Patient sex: F
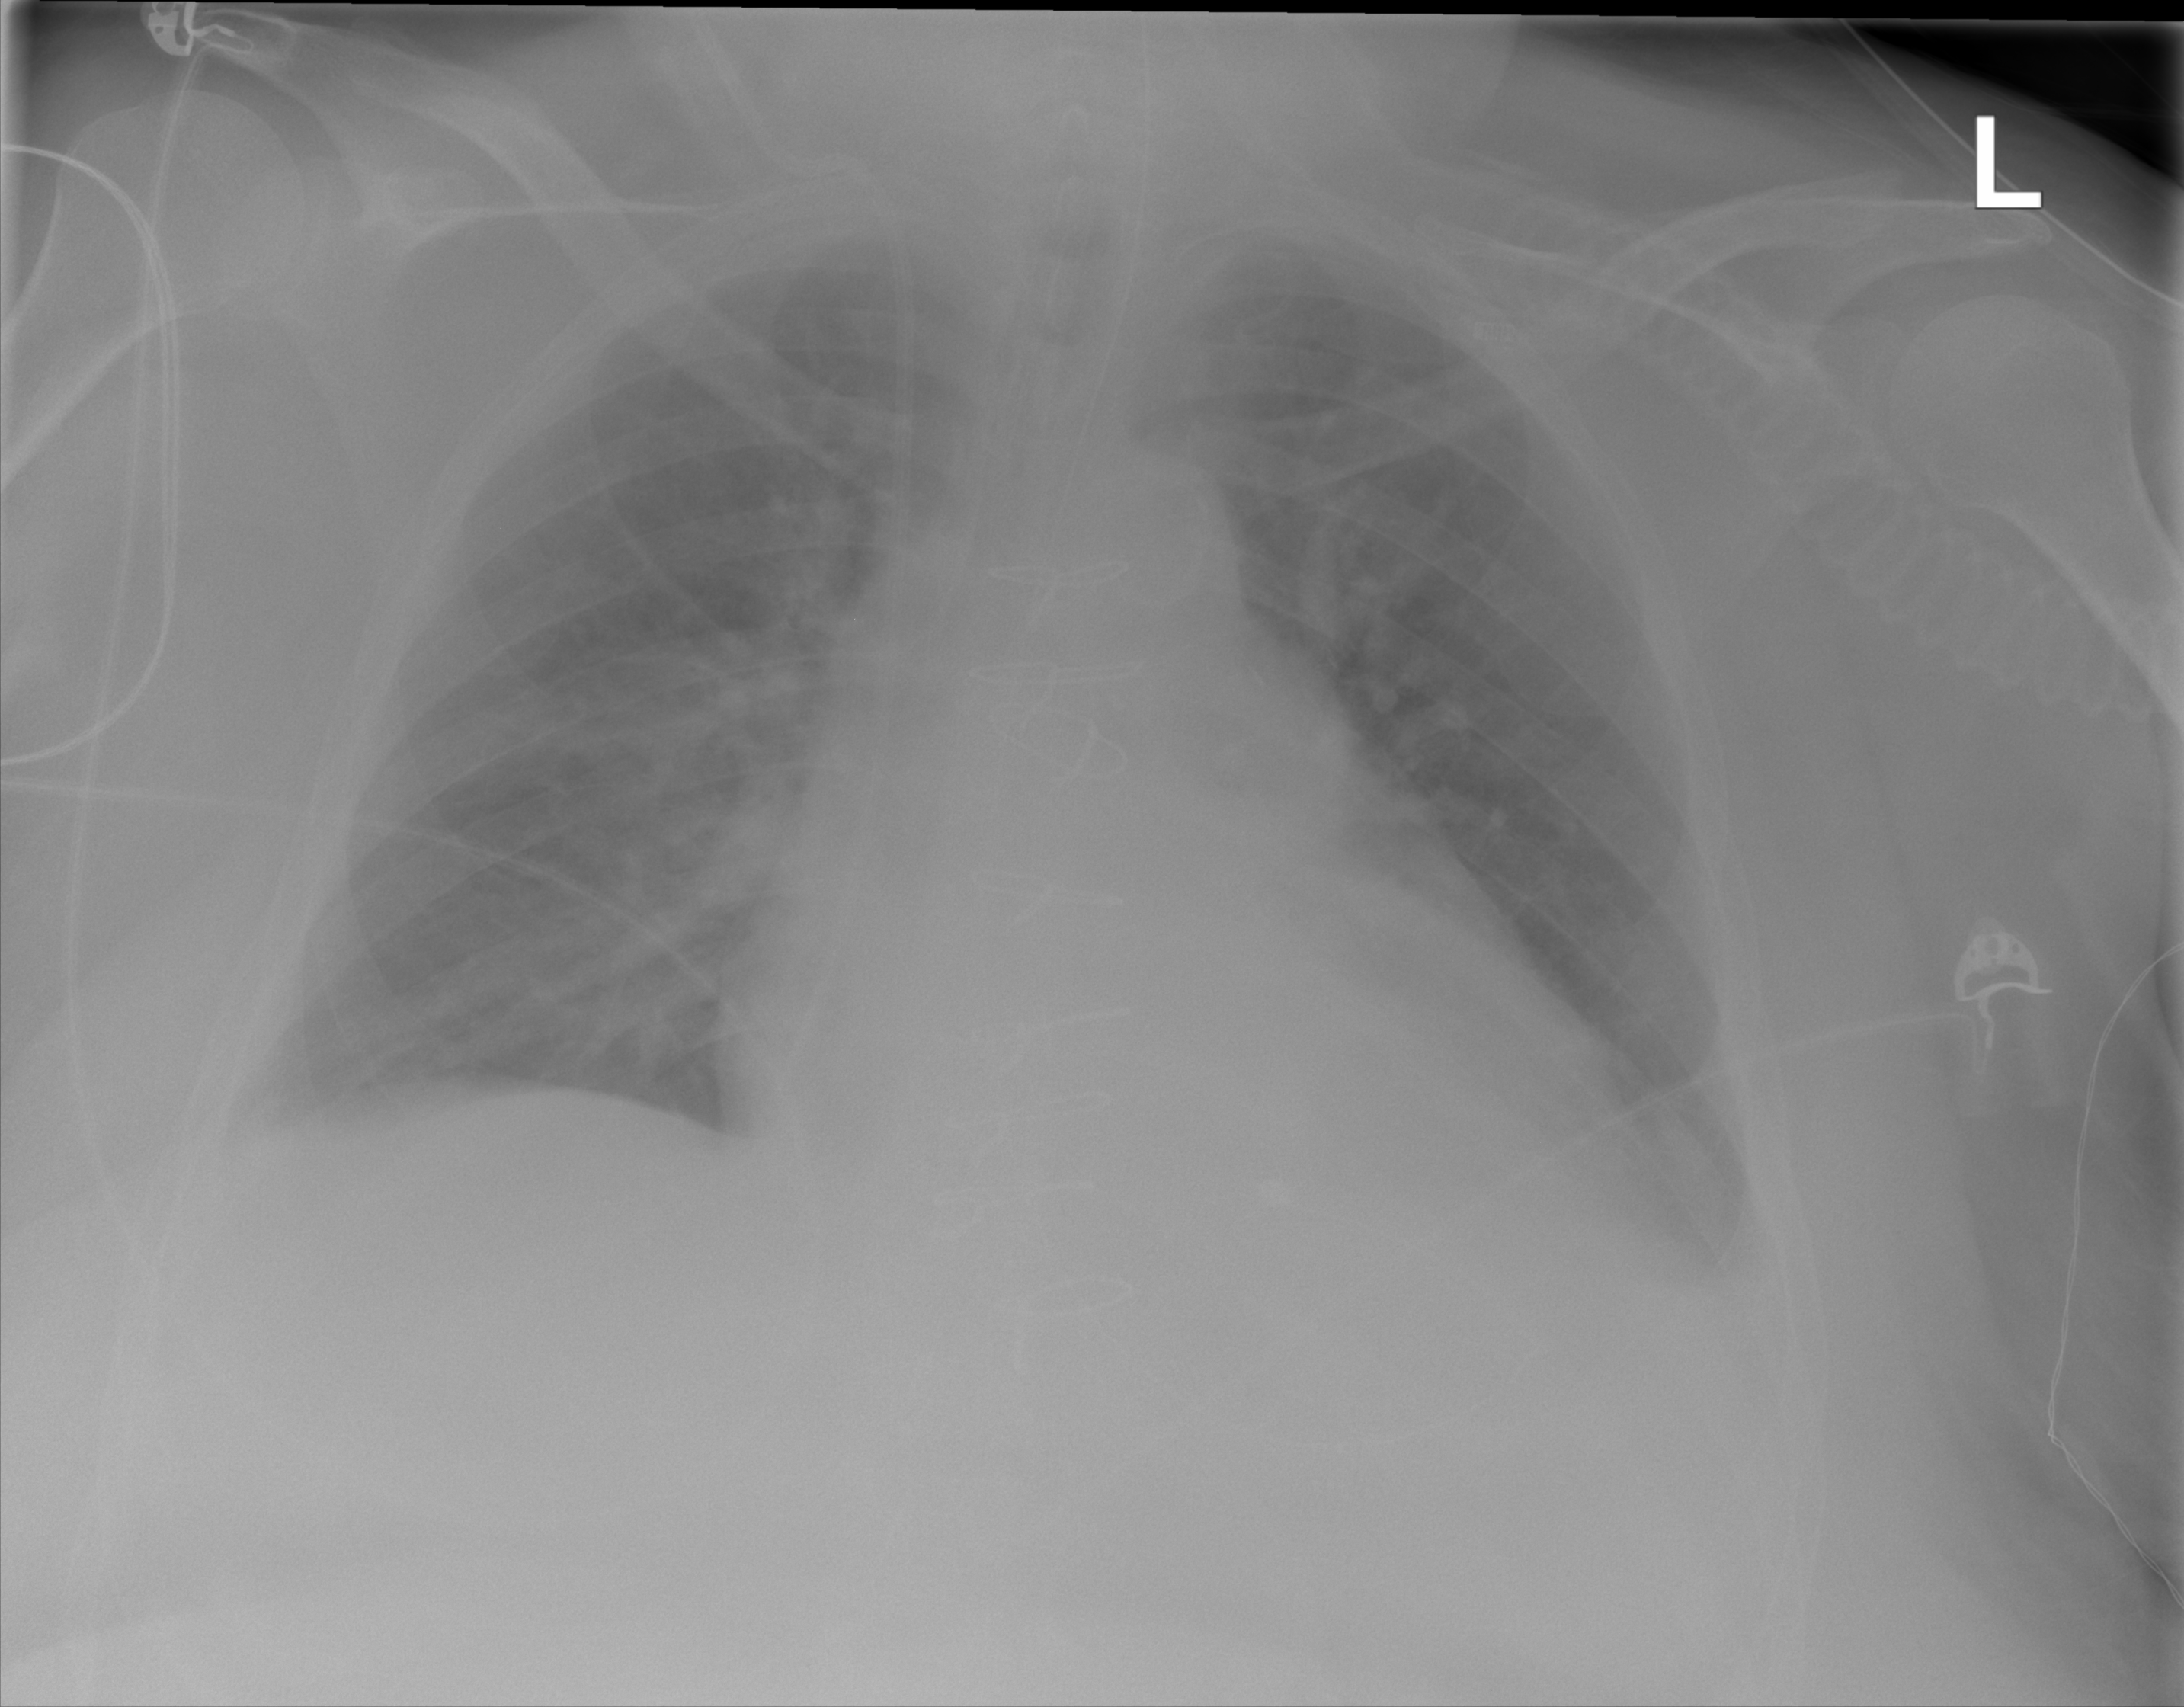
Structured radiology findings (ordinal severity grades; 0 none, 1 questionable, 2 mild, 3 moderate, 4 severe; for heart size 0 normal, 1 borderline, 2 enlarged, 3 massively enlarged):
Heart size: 2
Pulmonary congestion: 1
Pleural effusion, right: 0
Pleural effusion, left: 2
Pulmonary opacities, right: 0
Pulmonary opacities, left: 0
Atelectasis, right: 0
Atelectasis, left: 2